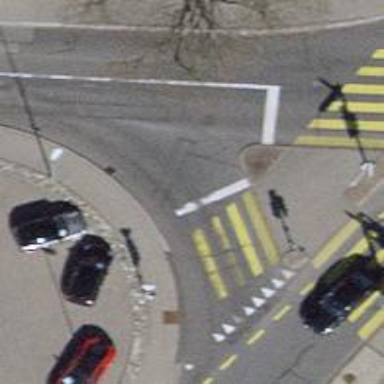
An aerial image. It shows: Road crossing with traffic signals and central island.